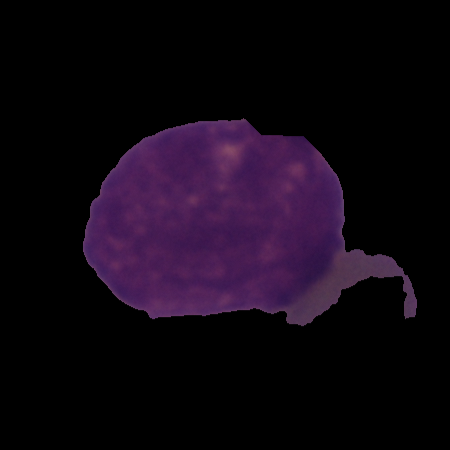
Label: cancer